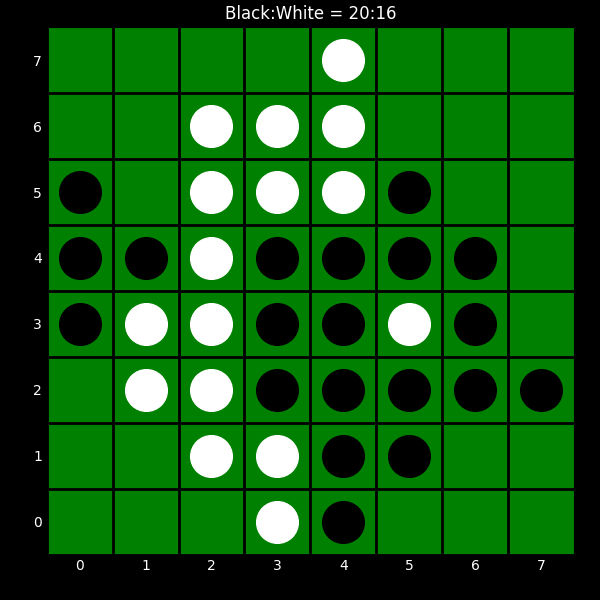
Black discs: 20
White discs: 16